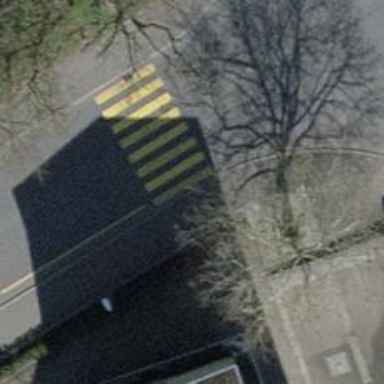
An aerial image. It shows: Kerb serving as barrier.